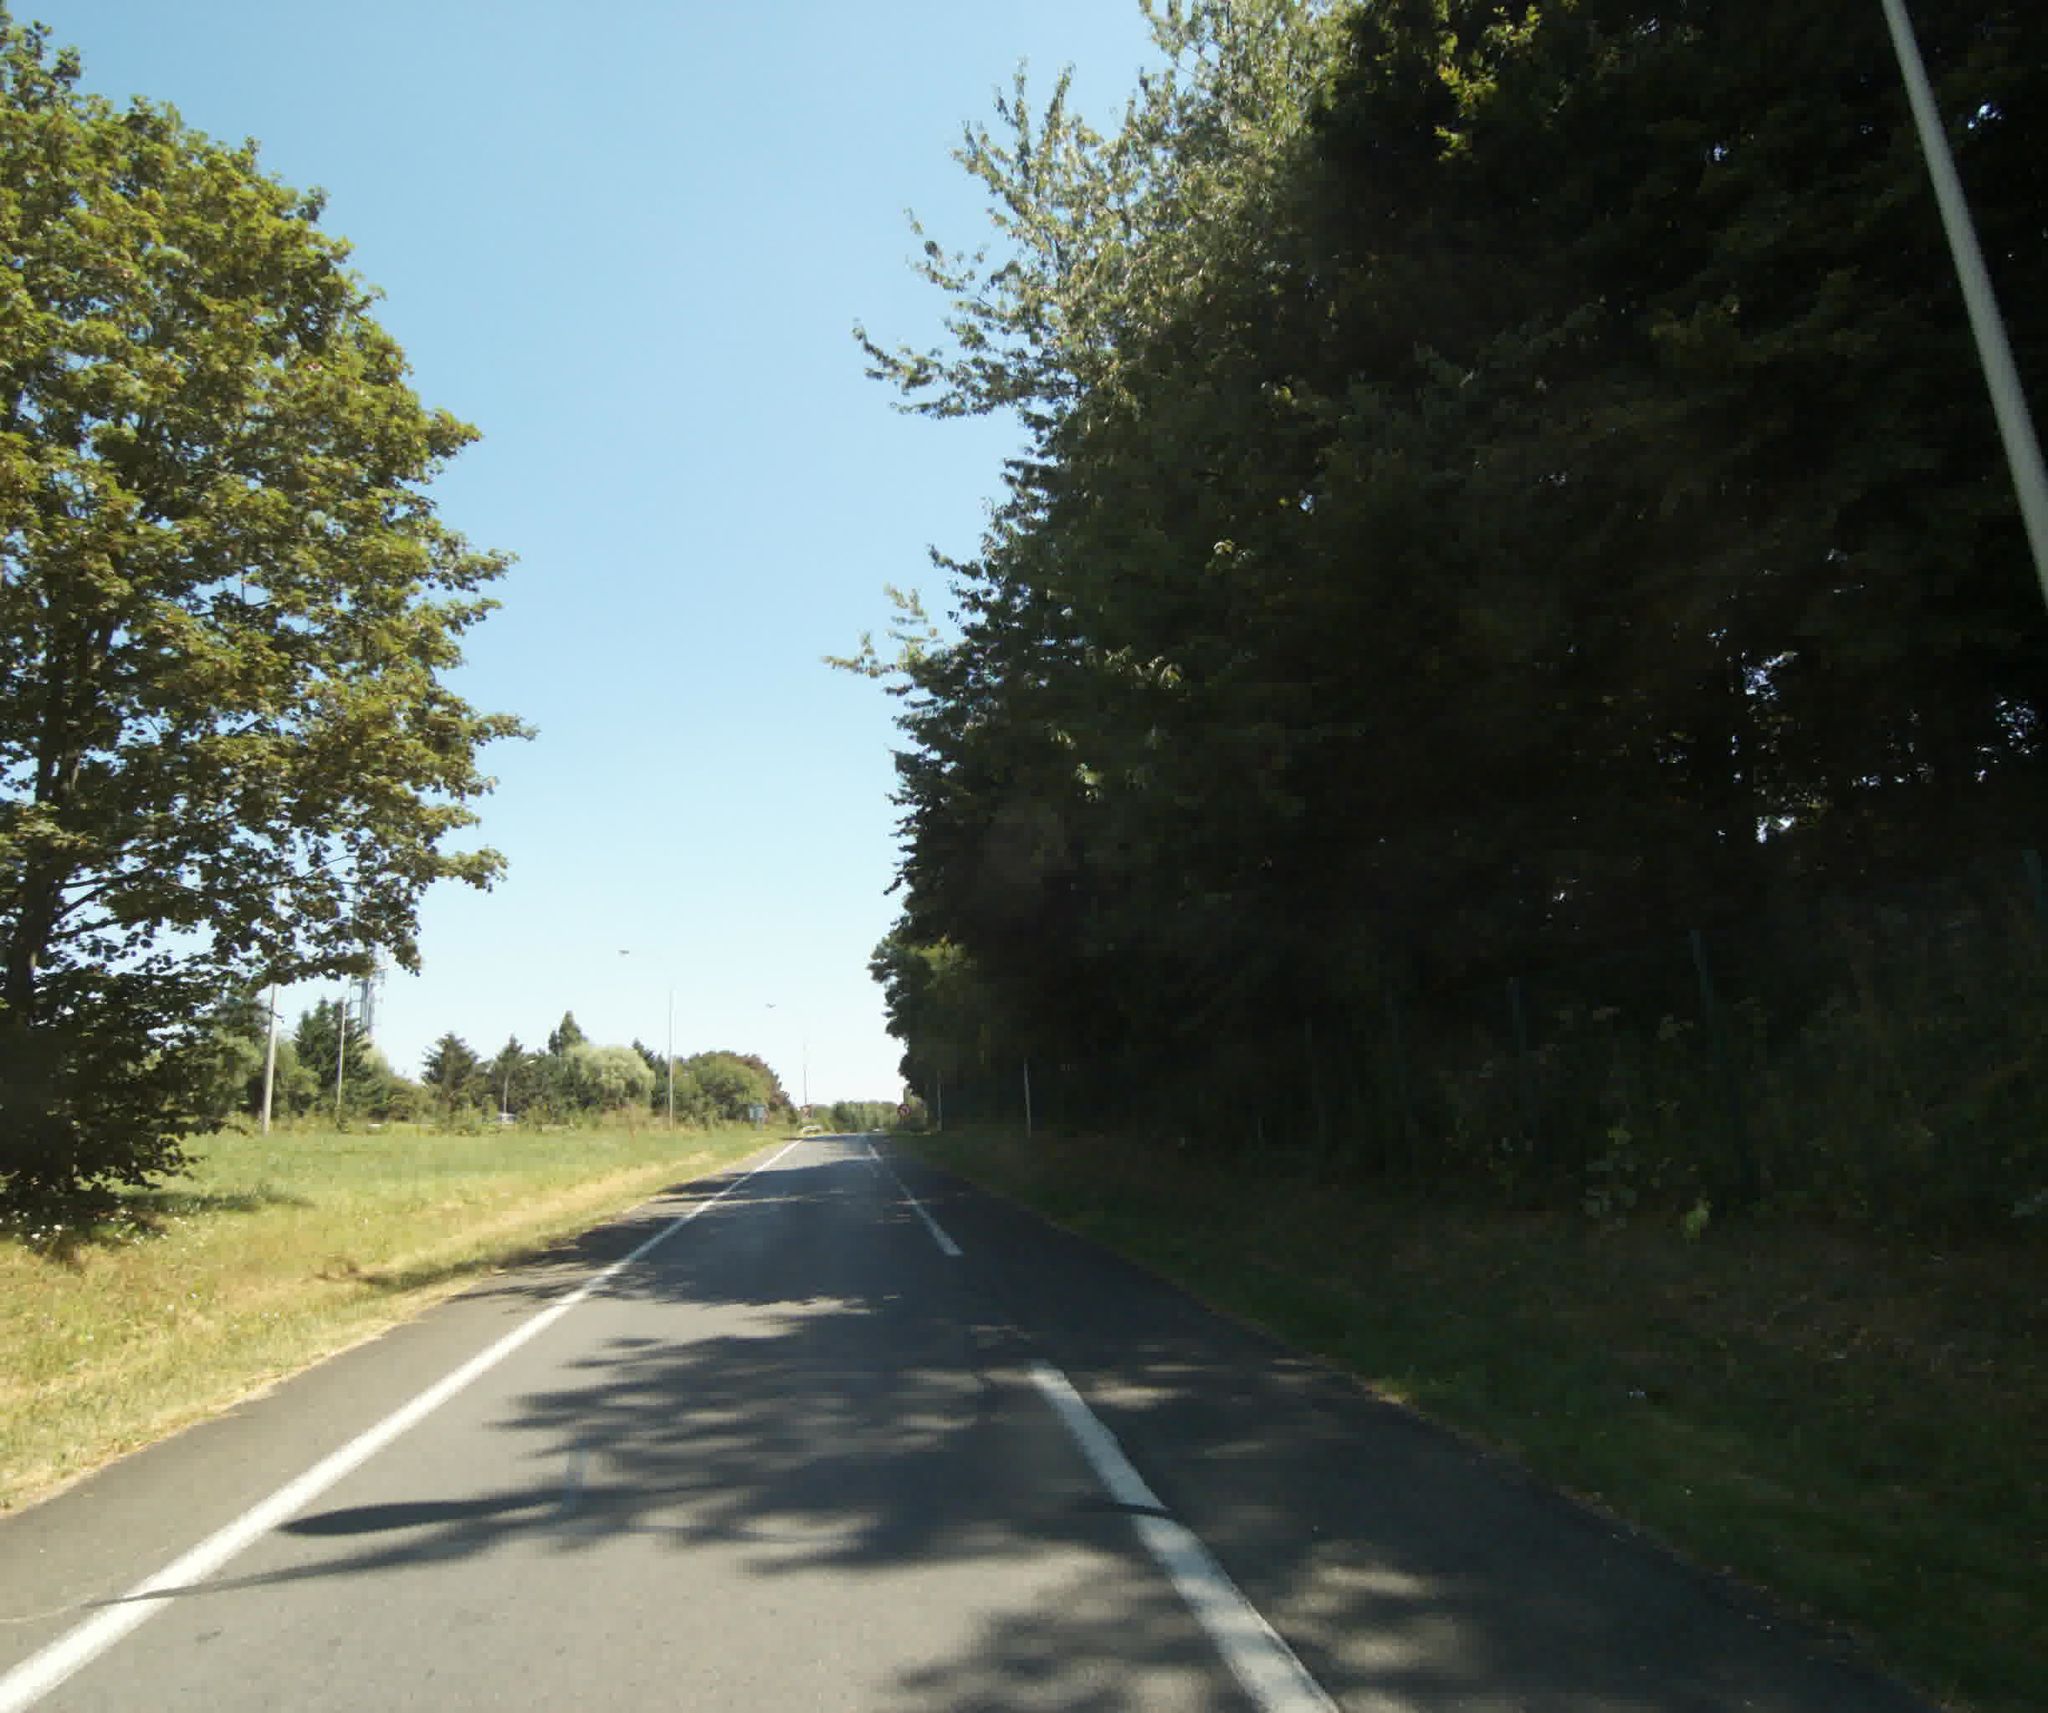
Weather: clear
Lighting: day
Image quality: good
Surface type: driving surface
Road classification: trunk_link
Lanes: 1
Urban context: urban centre
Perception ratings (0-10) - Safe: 5.25, Lively: 3.09, Beautiful: 8.73, Boring: 5.8, Depressing: 2.58, Wealthy: 3.52